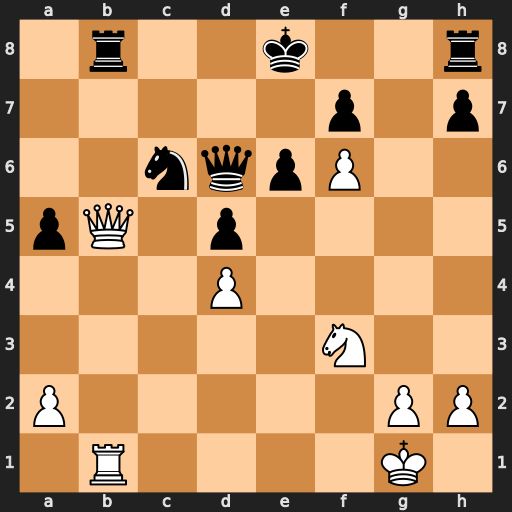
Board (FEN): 1r2k2r/5p1p/2nqpP2/pQ1p4/3P4/5N2/P5PP/1R4K1
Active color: w
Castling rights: k
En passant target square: -
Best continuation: Qxc6+ Qxc6 Rxb8+ Kd7 Ne5+ Kc7 Nxc6 Rxb8 Nxb8 Kxb8 Kf2